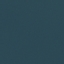
Land use / land cover class: SeaLake